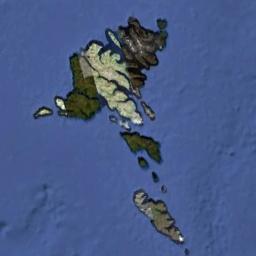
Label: island